Field crop: tomato
Growth stage: 2
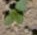
Species: solanum